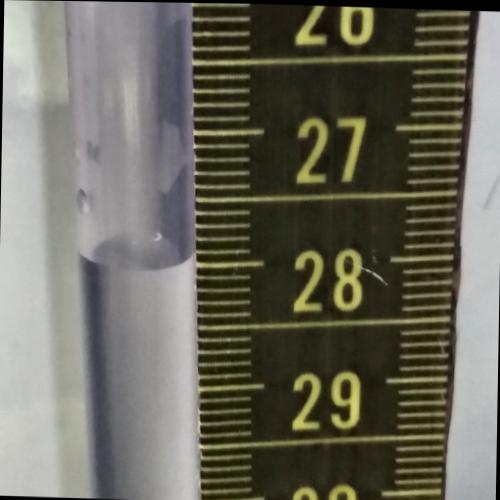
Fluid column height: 27.9 cm